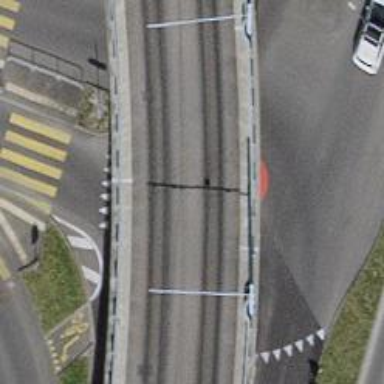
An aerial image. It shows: Mini roundabout on the road.